Question: I'm running Magento 1.7.0.0 and somehow have 2 instances of "sub total" in the cart before checkout. How do I remove one of them or which file should I edit??????
Thanx!!

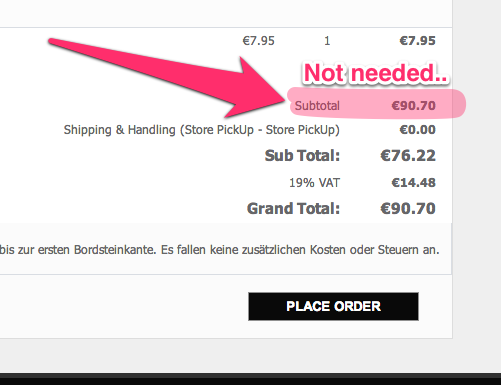
Answer: Most likely this is due to an extension. Start disabling extensions in /app/etc/modules/ (that don't begin with Mage for example) until you find the culprit.